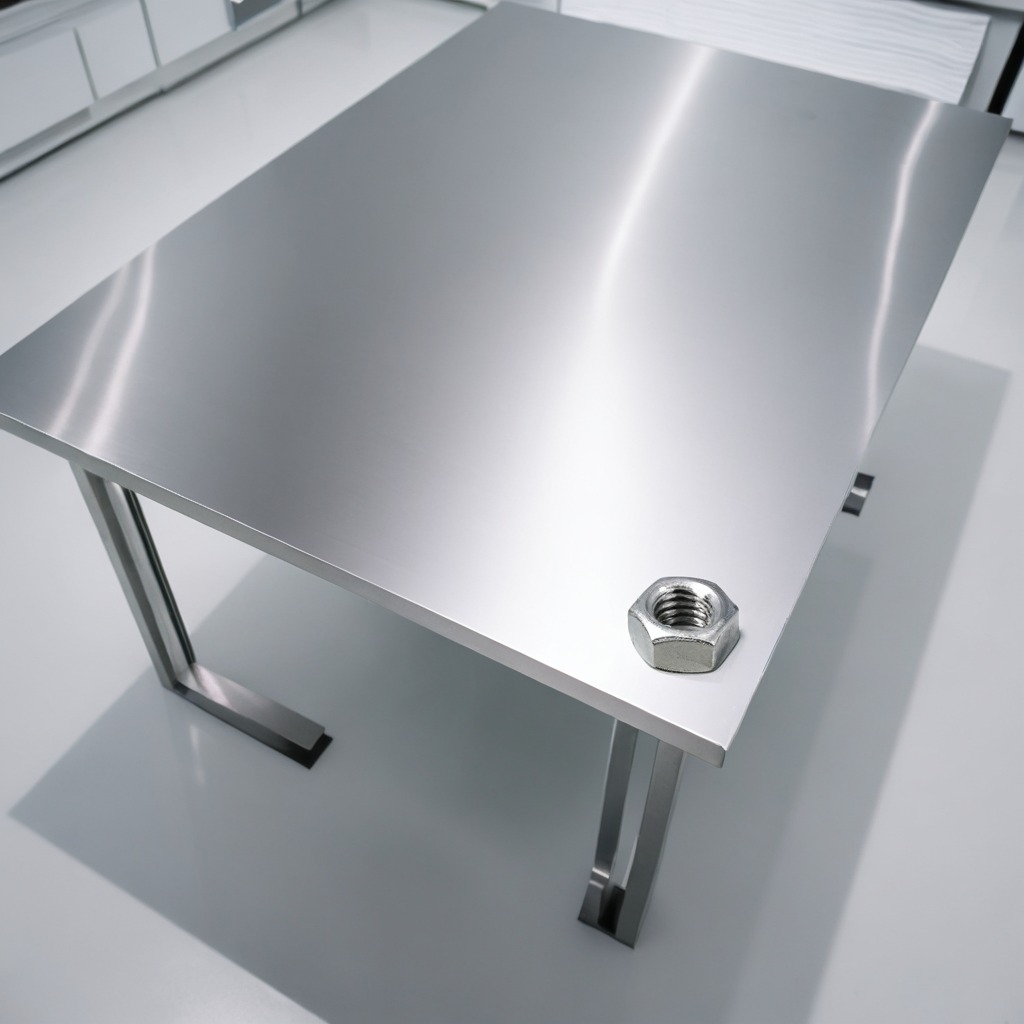
A metal nut is lying on the stainless steel table in a high-end prototyping lab.